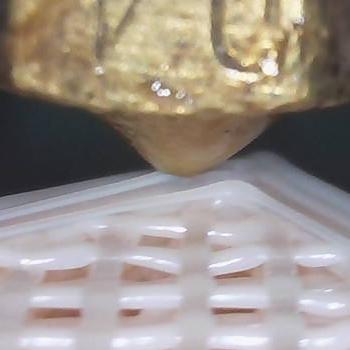
Flow rate: 33%